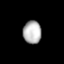
Tissue: lung
Cell type: T cells
Senescence score: 0.691
Nuclear area (px): 411
Mean DAPI intensity: 179.818